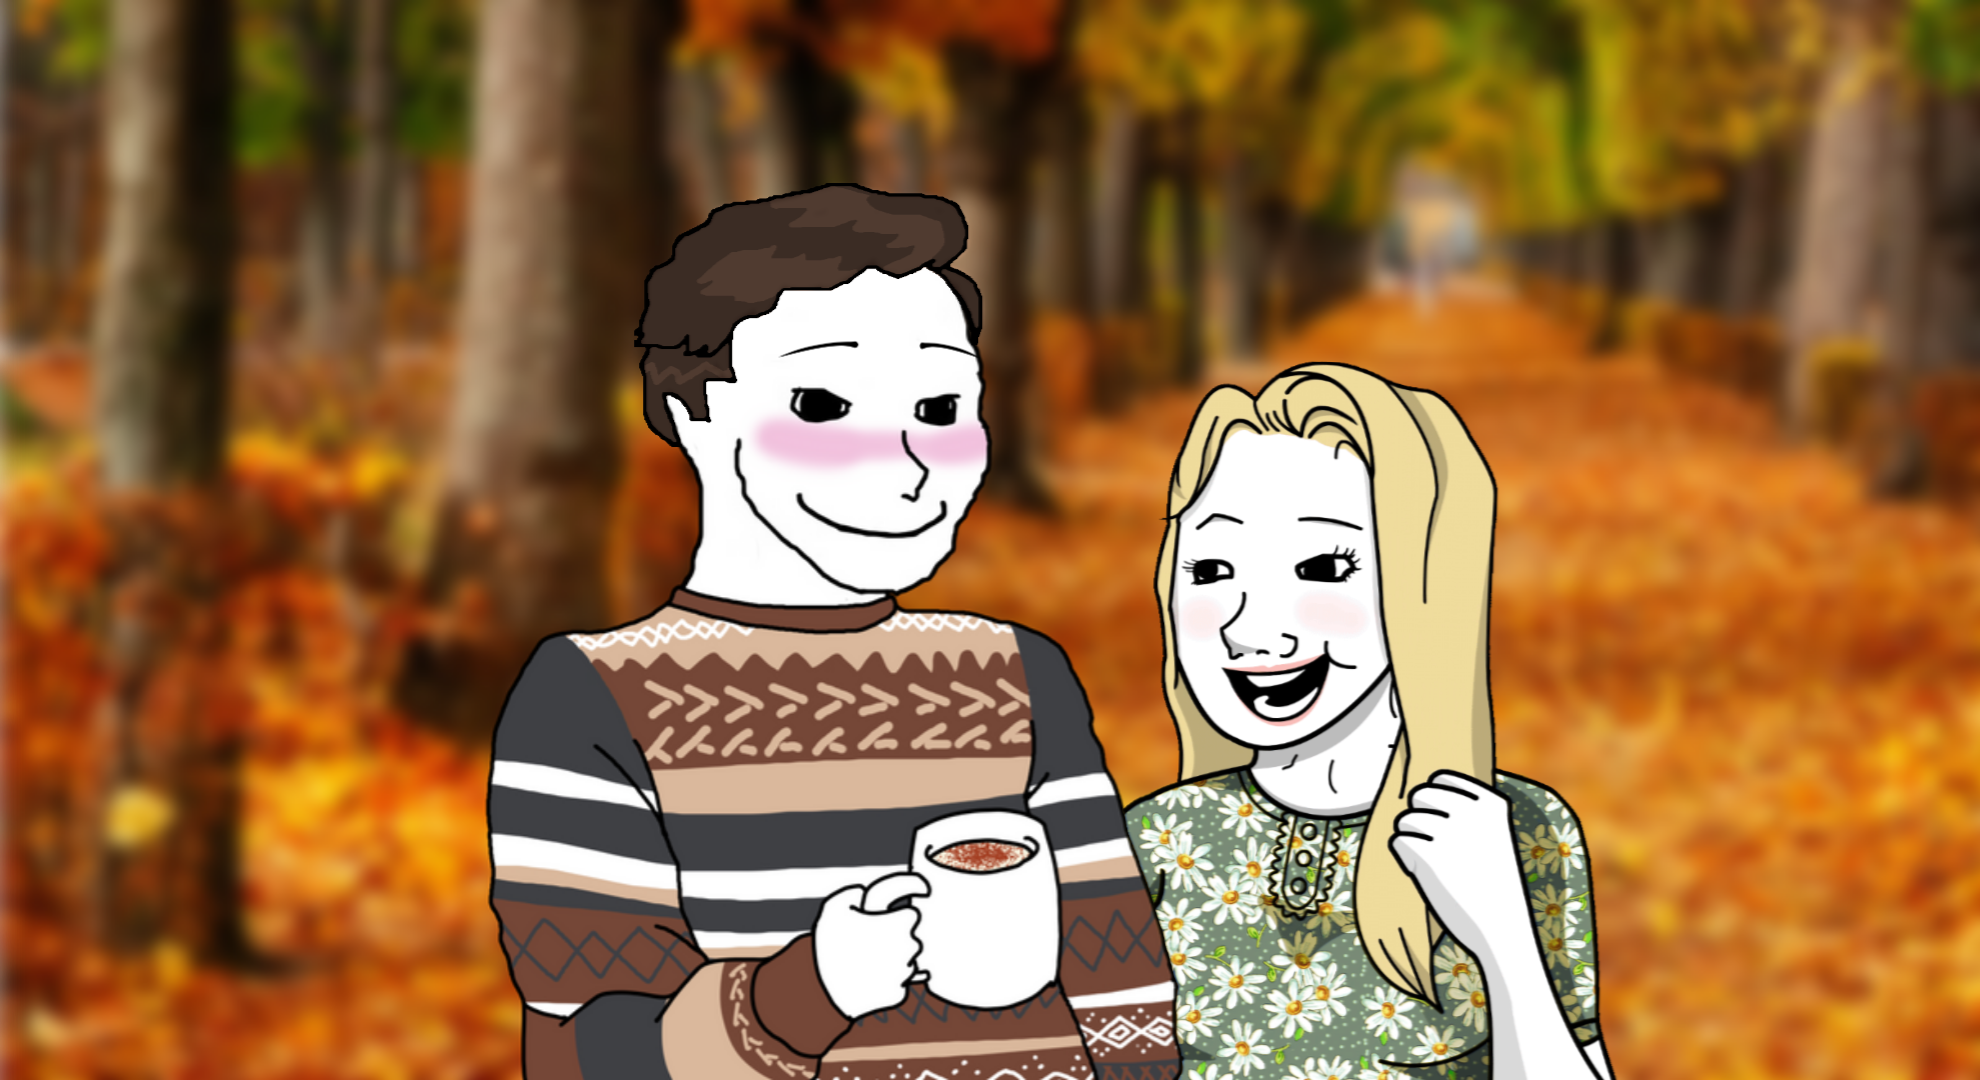
Label: 5_Wojak_with_Background